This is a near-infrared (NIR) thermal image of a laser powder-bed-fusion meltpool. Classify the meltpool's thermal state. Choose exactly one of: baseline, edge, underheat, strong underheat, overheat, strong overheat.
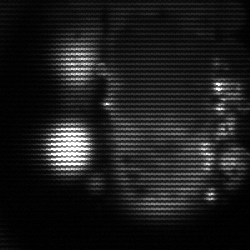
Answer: strong underheat